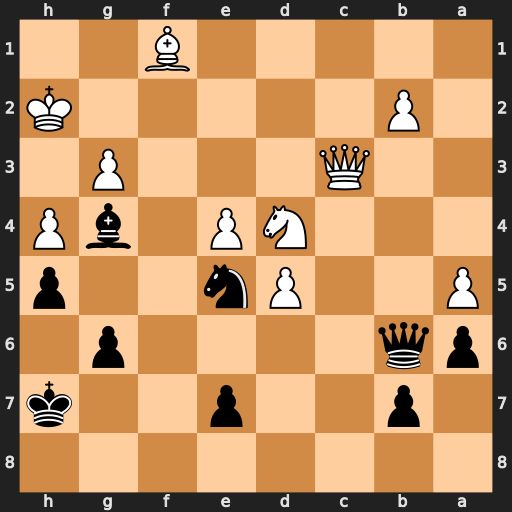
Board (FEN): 8/1p2p2k/pq4p1/P2Pn2p/3NP1bP/2Q3P1/1P5K/5B2
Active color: b
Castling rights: -
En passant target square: -
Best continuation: Qxd4 Qxd4 Nf3+ Kg2 Nxd4